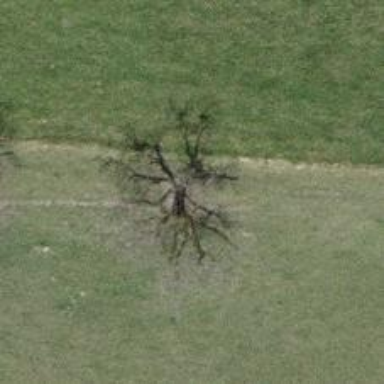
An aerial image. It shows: Beautiful tree in nature.